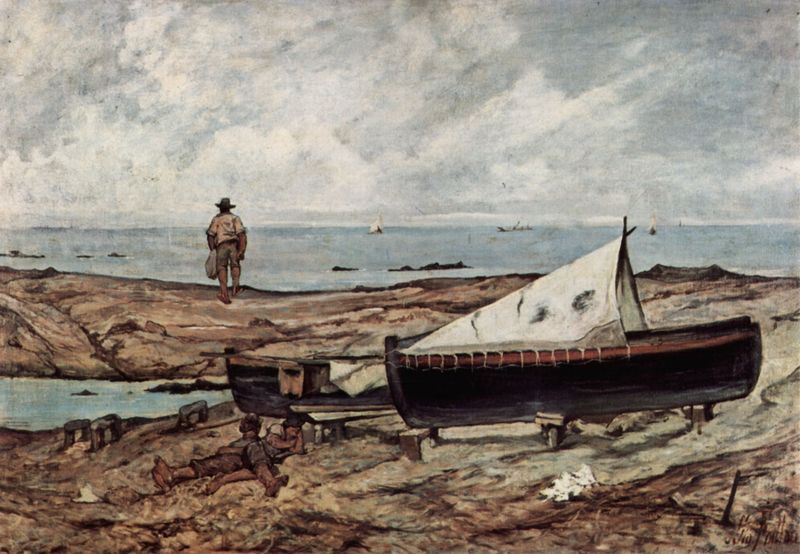
Titel: Der graue Tag
Künstler: Giovanni Fattori
Standort: Livorno
Institution: Museo Fattoriano
Schlagwörter: blau, felsen, gemälde, himmel, mann, meer, nackt, schatten, schlaf, wasser, weiß, wolken, menschen, sand, see, teich, ufer, braun, grau, holz, hut, männer, rücken, schwarz, stützen, rot, tuch, hemd, hose, leinen, stein, steine, öl, ferne, horizont, weite, gehen, gewässer, boden, stoff, kind, boot, boote, kahn, kinder, sack, beine, füße, küste, rückenansicht, schiff, segel, segelboot, strand, liebe, liegen, schlafen, fischer, jungen, segelschiff, steinig, düne, fels, rast, böschung, liegend, bucht, takelage, klippe, strümpfe, riff, gestade, rückenfigur, felsig, stand, beutel, trüb, kaputt, gmälde, seefahrer, gestrandet, fische, fischen, meerblick, planke, fischernetz, felsküste, reparatur, salzwasser, katamaran, steinküste, s, odyseee